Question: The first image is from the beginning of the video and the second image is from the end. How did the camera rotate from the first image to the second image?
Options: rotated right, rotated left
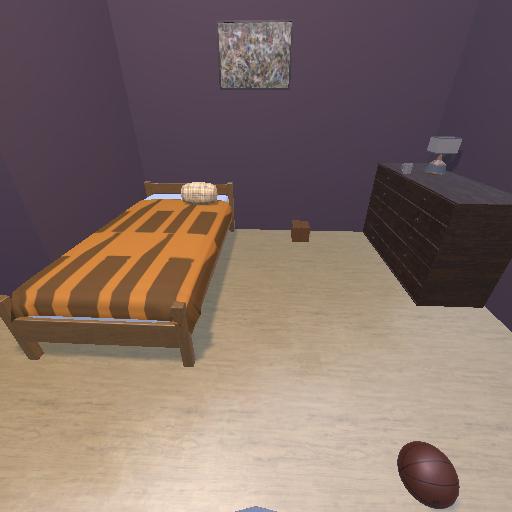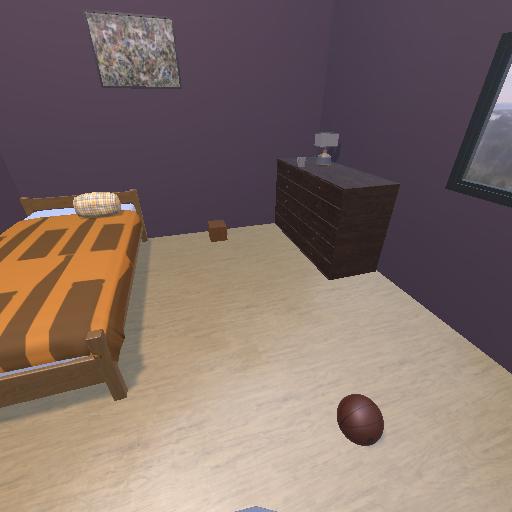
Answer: rotated right